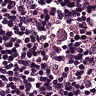
Metastatic tissue present: no